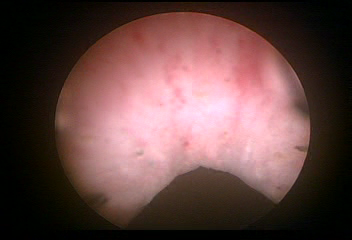
Modality: WLC
Class: Normal mucosa
Bladder cancer association: No